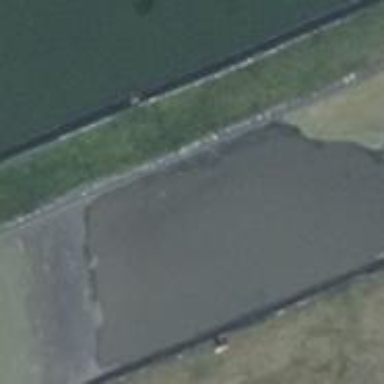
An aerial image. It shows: Image of wastewater.